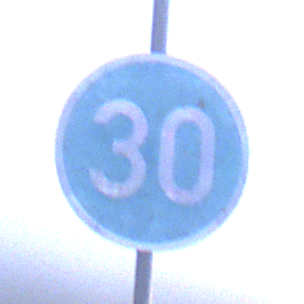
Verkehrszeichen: VorgeschriebeneMindestgeschwindigkeit
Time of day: SunriseSunset
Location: Outdoor (Urban)
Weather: Overcast
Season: NotSpecified
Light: Natural